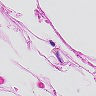
Metastatic tissue present: no